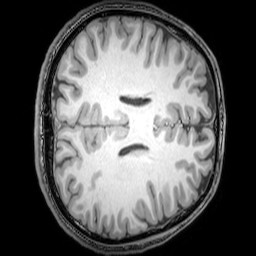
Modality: T1w
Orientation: axial
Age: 22
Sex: male
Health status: healthy
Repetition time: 0.081 s
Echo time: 0.037 s